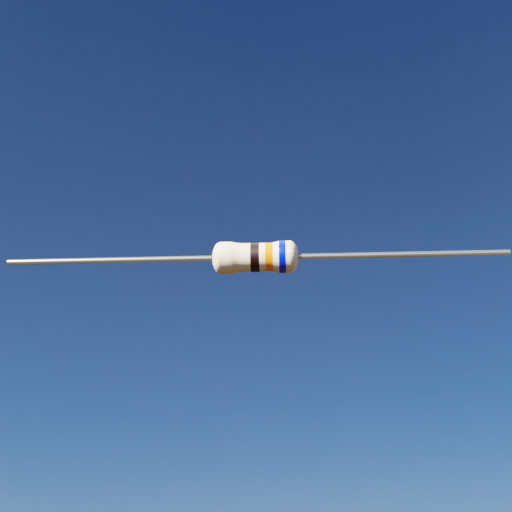
Resistor colour bands (in order): black, orange, blue